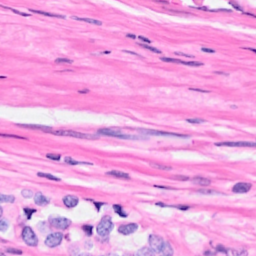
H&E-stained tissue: Breast